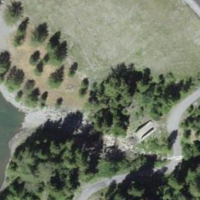
EUNIS habitat code: 43
Species observed at this site:
Ophrys insectifera
Cephalanthera rubra